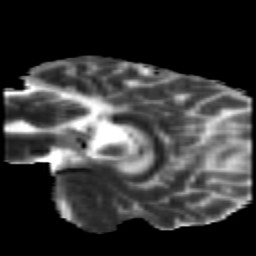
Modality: MD
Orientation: sagittal
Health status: healthy
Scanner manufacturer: siemens
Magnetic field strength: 3 T
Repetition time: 10 s
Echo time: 0.092 s